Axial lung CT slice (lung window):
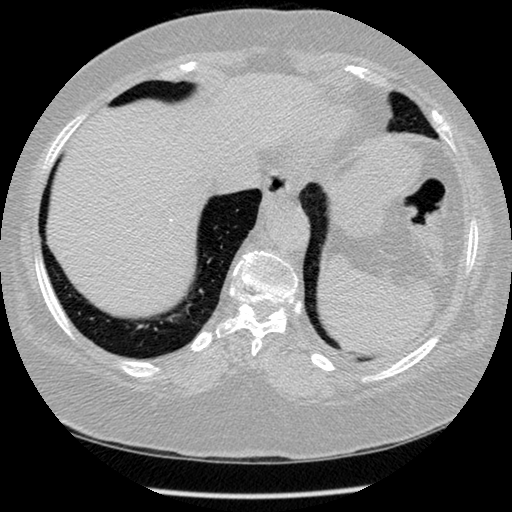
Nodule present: no